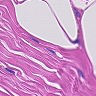
Metastatic tissue present: no